Question: I need to calculate weibull distribution using jquery. The formula used by me is mentioned below:

If my X process follows a Weibull distribution which has parameters alpha, beta, and gamma, what is the probability of getting an outcome less than or equal to a particular value x?" The values of alpha, beta, gamma, and x are all inputs to the function, and the output is a probability.
I need some clarification regards how to calculate those three parameters (alpha, beta & gamma). Is there any specific formula to calculate those parameters? I've searched a lot but still didn't get any idea.
Is there any jquery plugin?
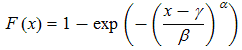
Answer: From the wording of your question, I get the impression that you don't actually understand <URL>. In your case, it says "If my X process follows a Weibull distribution which has parameters alpha, beta, and gamma, what is the probability of getting an outcome less than or equal to a particular value x?" The values of alpha, beta, gamma, and x are all inputs to the function, and the output is a probability.
If you have observations of a real-world process you are trying to model, you can try to estimate the parameters based on your data using a variety of <URL> techniques.